Question: I am having a (mathematica 8.0.1.0-) problem which I cannot solve by myself.
I have measurement data in a matrix, I want to select some of them and then add them up.
To explain my problem better, here an easy example. The data can be produced by a matrix S:
'''
S = Table[ -Sin[i/2] - Sin[j/2], {i,20}, {j,20}];
'''
They can be nicely plotted with:
'''
xmin = N[Min[S]];
xmax = N[Max[S]];
mycolorfun = Function[ Blend[{Blue,Cyan,Green,Yellow,Red},#] ];
'''
and
'''
MatrixPlot[S, PlotRange -> {All,All,All}, AspectRatio -> 1/1,
ColorFunction -> (mycolorfun[ Rescale[ #1{xmin,xmax} ] ]&),
ColorFunctionScaling -> False, MaxPlotPoints -> Automatic,
FrameLabel -> {y,x} ]
'''
Then one should get a picture similar to this one:

Now I want to select the data which are inside of the brown drawn polygon. These data should be added up at the end.
How can I do this?
Ok, I could use rectangles and build a sub-matrix by choosing/guessing good start and end indices. Then I just have to build the sum of this sub-matrix. But I would prefer polygons (more precise if we do not argue about little problems with the matrix values which are crossed by the line of the polygon). And I would love it if I could select my region of interest (ROI) directly by "painting" the polygon into the Matrix (no more time consuming choosing/guessing of matrix indices).
Could somebody here help me with my problem? If it is not solvable with mathematica, is there some other program which I could use?
I would be very happy about some help and hints!
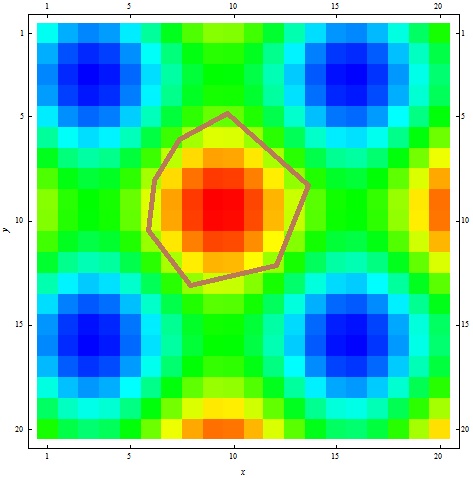
Answer: If selecting the area of interest graphically by hand is not a problem, then you could:
First, create an image out of your data, using a visualization which makes it easy for you to select manually afterward:
'''
S = Table[-Sin[i/50.] - Sin[j/50.], {i, 400}, {j, 400}];
img = ReliefImage@S
'''
Then use the Front End Graphic Tools to draw the polygon over the region that interests you (right click mouse button):

Follow by getting the mask that corresponds to your polygon (again, right click button):

Finally, make a binary image out of the mask and use it to recover the sum of the pixel inside the polygon:
'''
Total[S*ImageData@mask, Infinity]
'''
The whole process looks like this:

: If you'd like to define your area of interest using a free-hand contour, use the Free-hand line tool instead of polygon. Make sure to increase the width of the stroke so that it is easy to close the contour when drawing. You may do so by moving the Stroke>Thickness slider to the right.
That would look like this:

Then create the mask by filling the inside of the free-hand contour using the function 'FillingTransform', and proceed as before: